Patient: sex M, age 65
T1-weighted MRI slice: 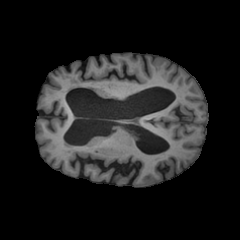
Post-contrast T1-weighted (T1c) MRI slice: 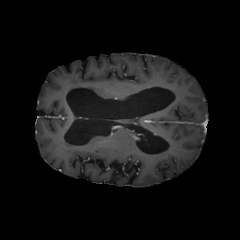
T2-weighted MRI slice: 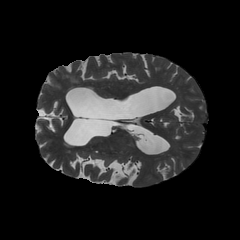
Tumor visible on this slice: no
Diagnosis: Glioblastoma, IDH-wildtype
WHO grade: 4